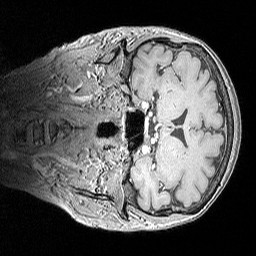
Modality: MP2RAGE
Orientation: coronal
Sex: female
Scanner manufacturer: siemens
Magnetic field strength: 3 T
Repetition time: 5 s
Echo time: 0.00292 s